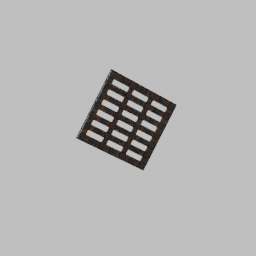
Label: mechanical